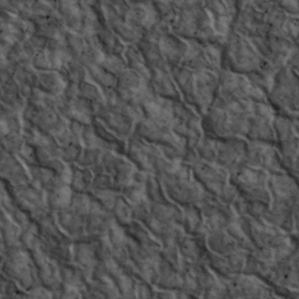
Label: non_frost